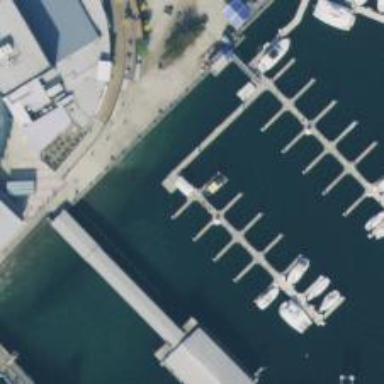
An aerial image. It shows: Pier with mooring facilities.